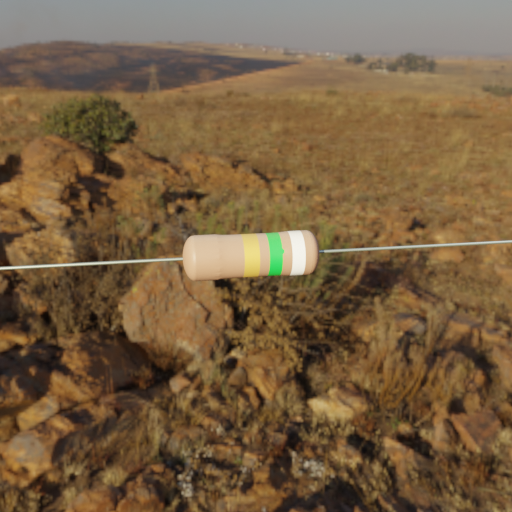
Resistor colour bands (in order): gold, green, white